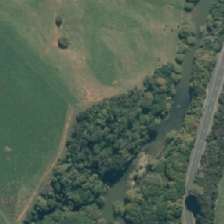
Land cover: deciduous_hardwood